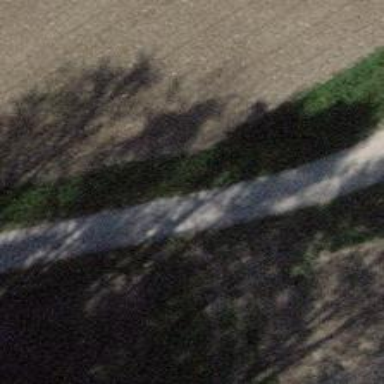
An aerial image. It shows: Unpaved track with grade2 track type.